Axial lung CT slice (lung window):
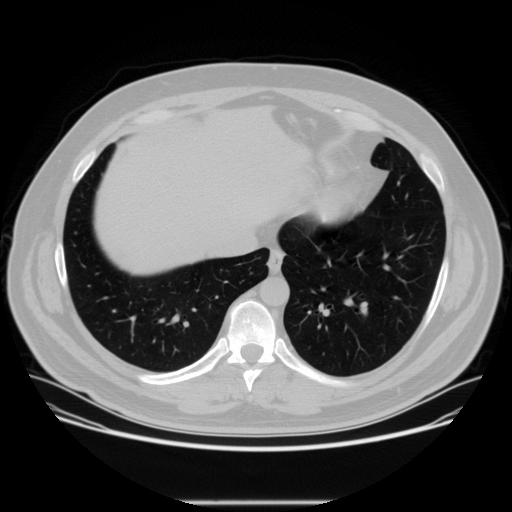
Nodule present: no